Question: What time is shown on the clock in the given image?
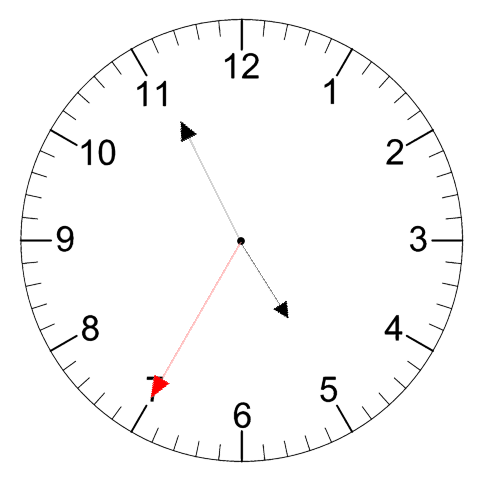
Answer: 04:55:35